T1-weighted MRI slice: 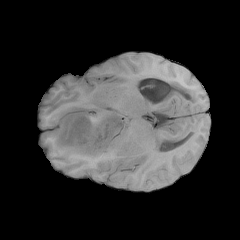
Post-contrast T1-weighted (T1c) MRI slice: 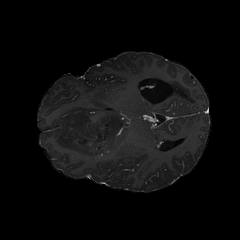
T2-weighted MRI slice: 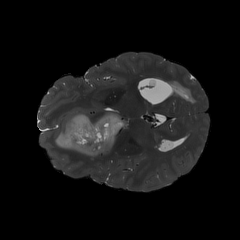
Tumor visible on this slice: yes